Question: This is a diagram of question.
Below diagram is sprites of cocos2d.
I want to get a position of yellow sprite when green sprite scaled from 1.0 to 0.5 ratio.

> this is some code.'''
CCSprite *green = [CCSprite spriteWithFile:@"green.png"];
CCSprite *yellow = [CCSprite spriteWithFile:@"yellow.png"];
green.anchorPoint = CGPointZero;
yellow.anchorPoint = CGPointZero;
green.position = CGPointMake(0, 0);
yellow.position = CGPointMake(100, 100);
[green addChild:yellow];
[self addChild:green];
green.scale = 0.5;
CGPoint scaled = yellow.scaledposition(?) <=== How to get?
'''
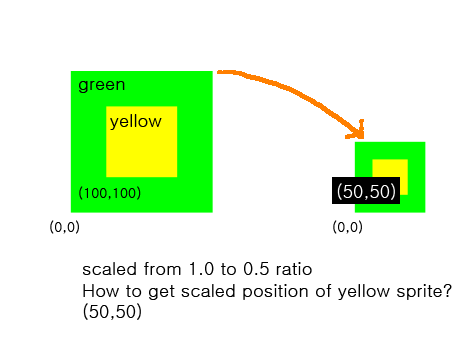
Answer: Try this:
'''
CGPoint scaled = ccp(yellow.postion.x * green.scale, yellow.position.y * green.scale);
'''